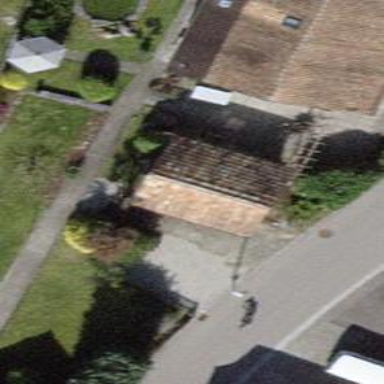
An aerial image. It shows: Garage building.